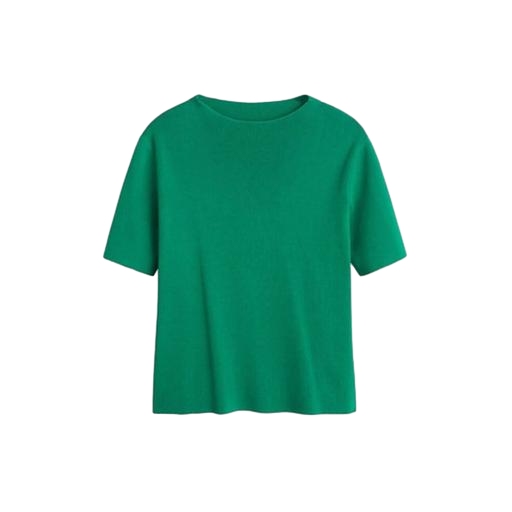
green short-sleeve top, green tee, green form-fitting t-shirt, white background